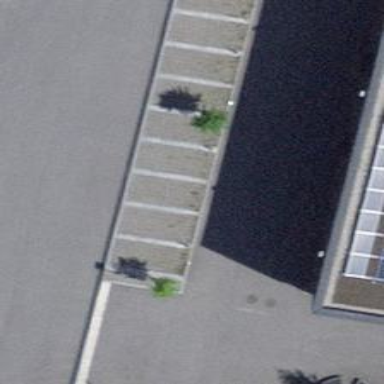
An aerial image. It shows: Parking area with surface.